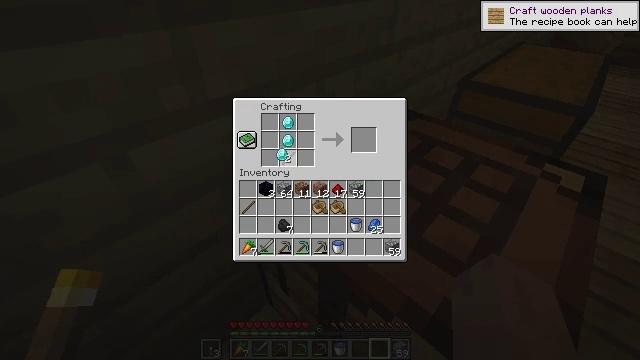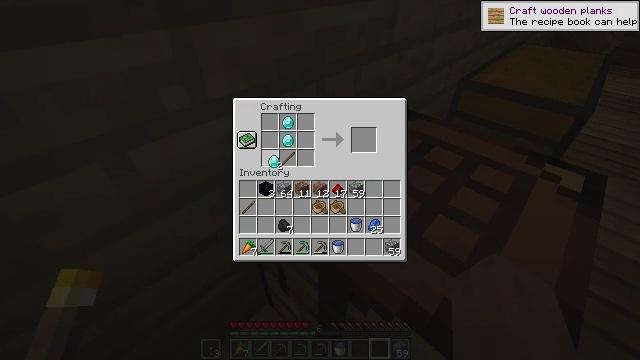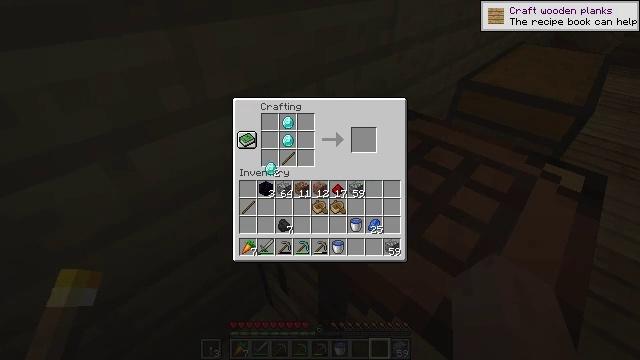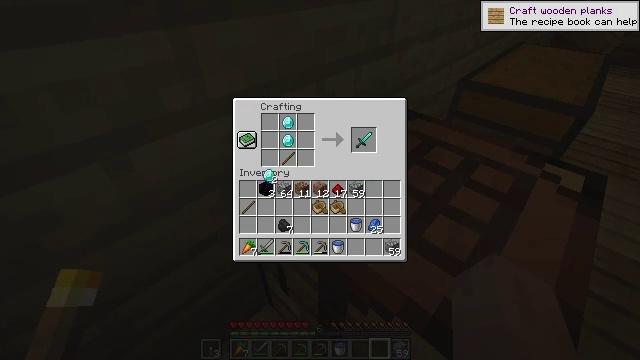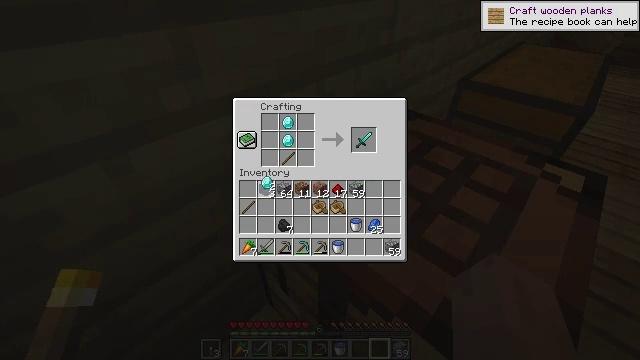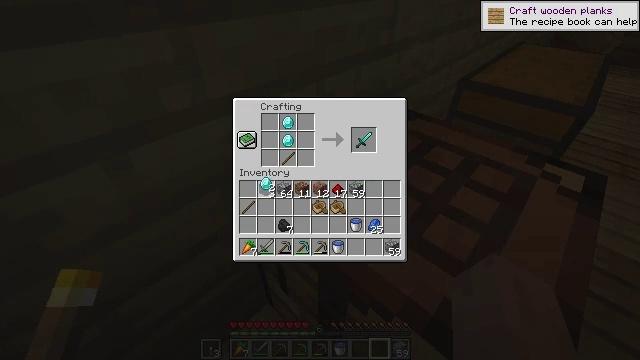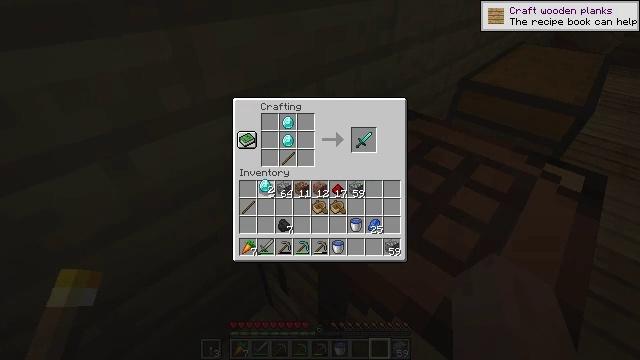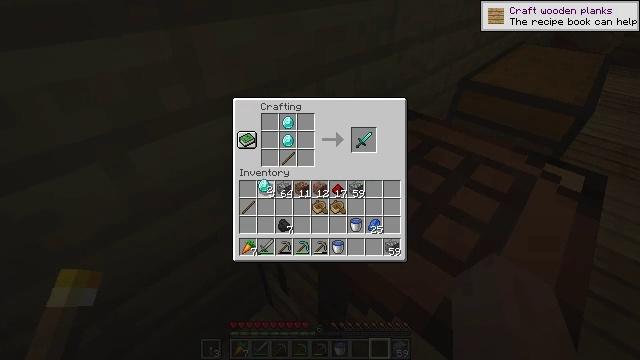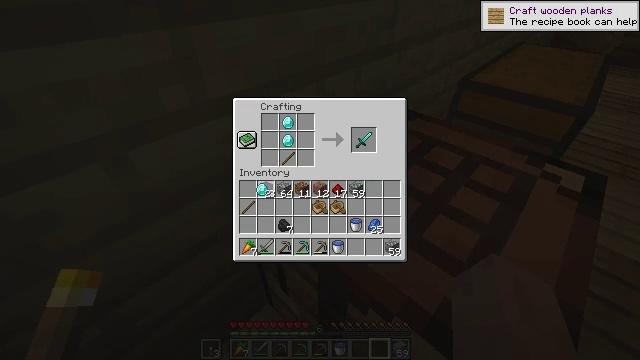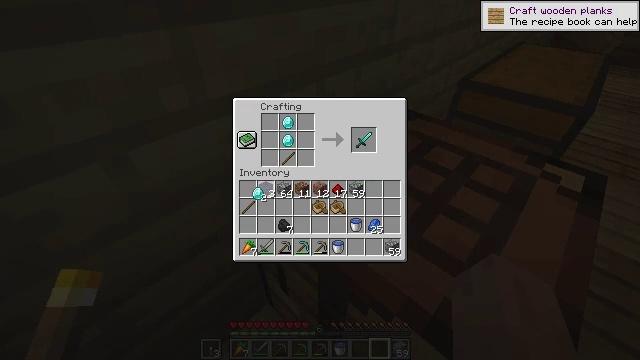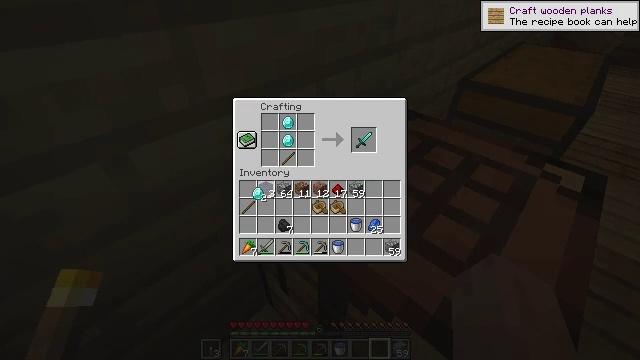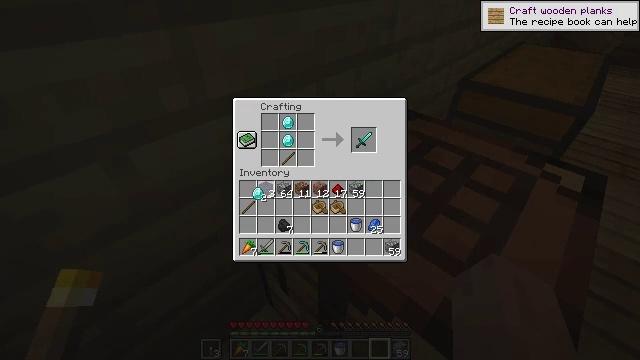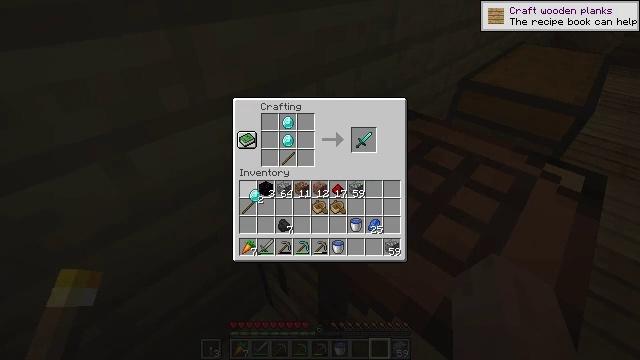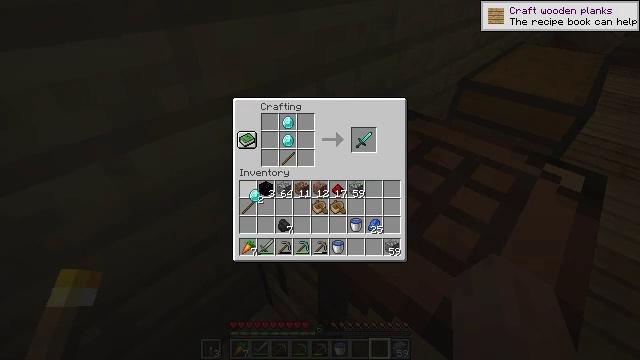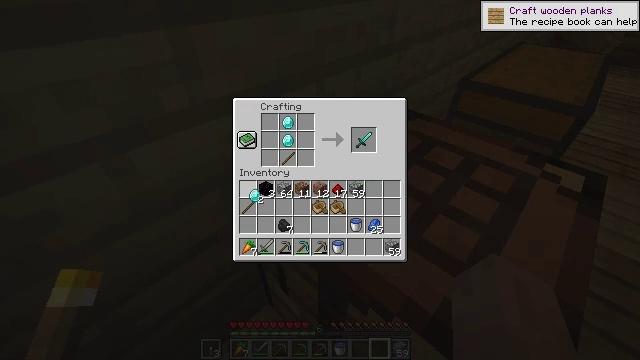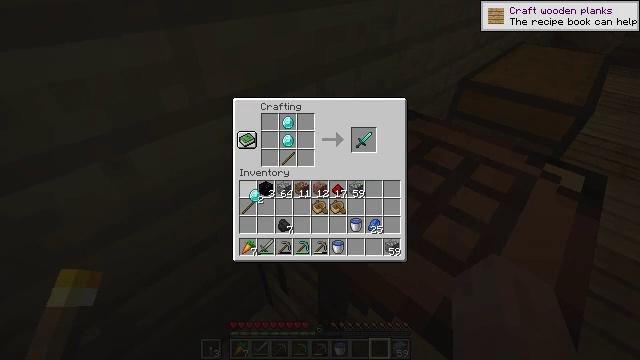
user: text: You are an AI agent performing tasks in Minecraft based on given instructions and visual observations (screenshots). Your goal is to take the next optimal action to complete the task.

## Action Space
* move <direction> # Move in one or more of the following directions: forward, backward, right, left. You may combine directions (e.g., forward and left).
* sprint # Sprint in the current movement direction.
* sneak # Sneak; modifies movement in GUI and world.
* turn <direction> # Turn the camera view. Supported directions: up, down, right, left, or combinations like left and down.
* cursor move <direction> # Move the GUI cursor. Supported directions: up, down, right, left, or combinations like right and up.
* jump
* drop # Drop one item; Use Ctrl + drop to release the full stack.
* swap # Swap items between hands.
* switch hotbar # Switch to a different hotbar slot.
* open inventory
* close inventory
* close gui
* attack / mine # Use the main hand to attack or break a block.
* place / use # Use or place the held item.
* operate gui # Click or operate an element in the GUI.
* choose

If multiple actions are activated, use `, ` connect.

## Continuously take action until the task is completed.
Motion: motion action
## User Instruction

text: Use a crafting table to craft a diamond sword.
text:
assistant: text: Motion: cursor move left and down
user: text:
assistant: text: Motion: cursor move down
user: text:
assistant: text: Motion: no_op
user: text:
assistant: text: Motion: cursor move down
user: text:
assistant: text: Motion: no_op
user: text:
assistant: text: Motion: no_op
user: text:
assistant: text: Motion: no_op
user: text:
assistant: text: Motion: no_op
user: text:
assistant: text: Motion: no_op
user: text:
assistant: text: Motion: no_op
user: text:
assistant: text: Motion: no_op
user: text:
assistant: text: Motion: no_op
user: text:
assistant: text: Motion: no_op
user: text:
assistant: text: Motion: no_op
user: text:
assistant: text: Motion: no_op
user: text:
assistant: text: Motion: no_op
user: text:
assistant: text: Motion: no_op
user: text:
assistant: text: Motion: no_op
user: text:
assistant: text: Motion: no_op
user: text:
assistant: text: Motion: no_op
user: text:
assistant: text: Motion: no_op
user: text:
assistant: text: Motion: no_op
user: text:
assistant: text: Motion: operate gui
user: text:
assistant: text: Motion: operate gui
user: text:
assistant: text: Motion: operate gui
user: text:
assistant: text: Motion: no_op
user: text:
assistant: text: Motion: no_op
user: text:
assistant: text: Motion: no_op
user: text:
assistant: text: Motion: no_op
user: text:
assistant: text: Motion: cursor move right and up